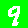
Digit: 9